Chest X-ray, PA view. Patient: 17 years old, sex F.
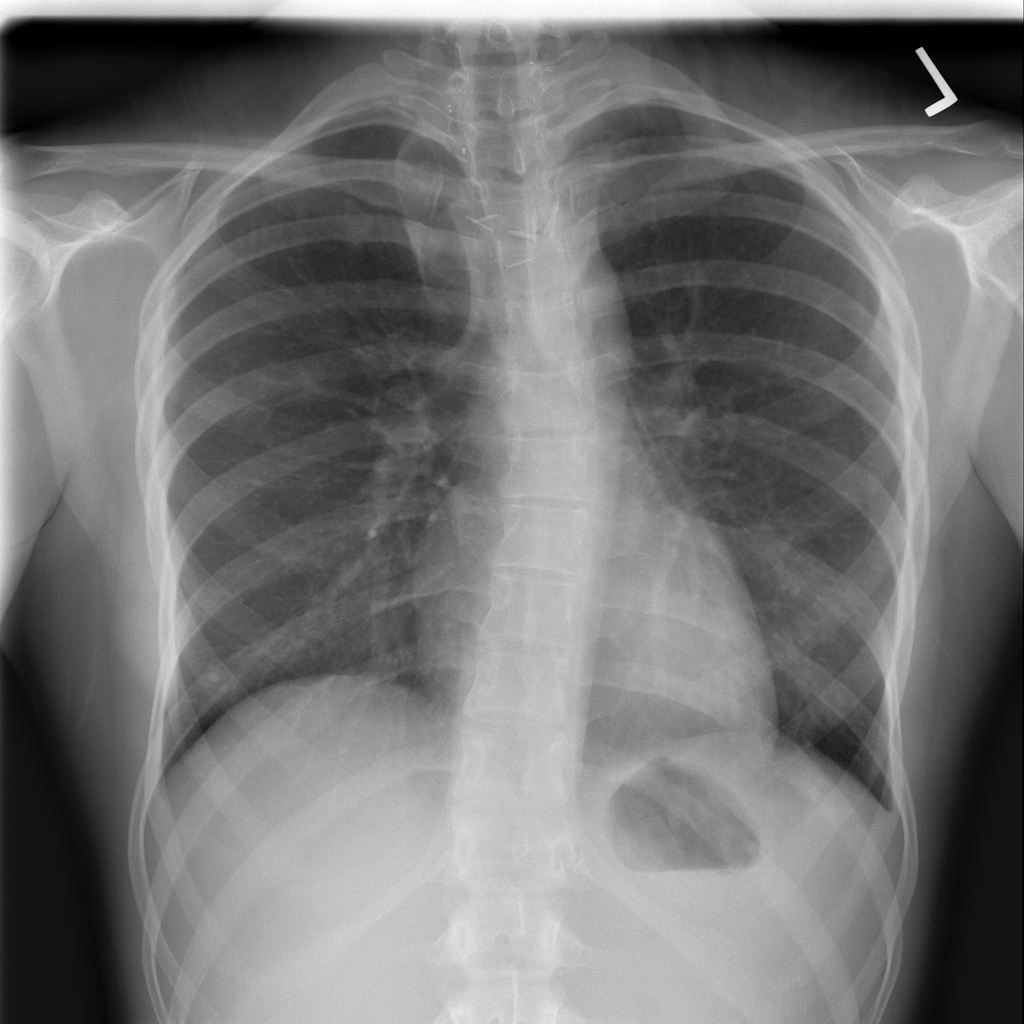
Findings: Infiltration